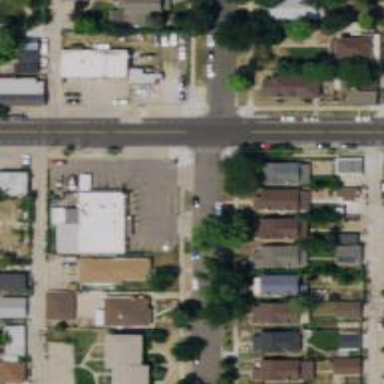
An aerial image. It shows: Residential road with separate sidewalk.